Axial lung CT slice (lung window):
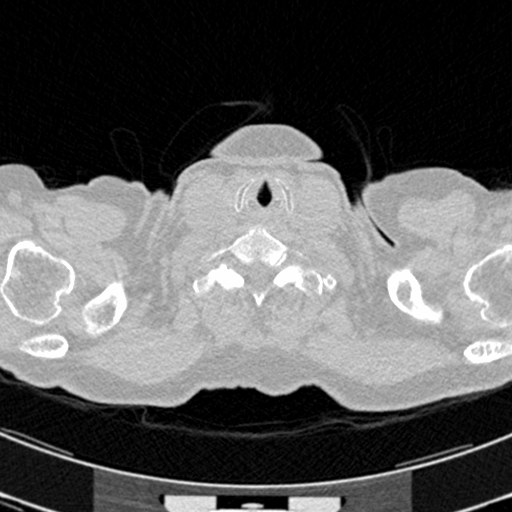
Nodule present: no